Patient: sex F, age 41
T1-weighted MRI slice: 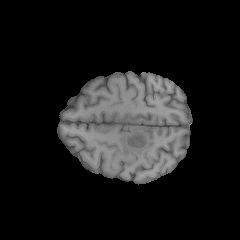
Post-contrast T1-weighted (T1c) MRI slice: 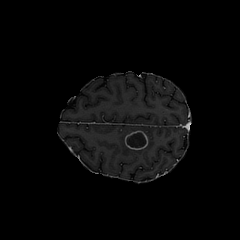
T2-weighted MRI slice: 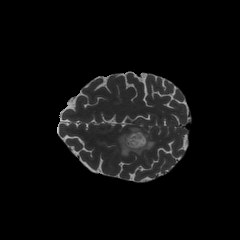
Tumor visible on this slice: yes
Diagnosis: Glioblastoma, IDH-wildtype
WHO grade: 4